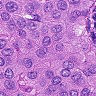
Metastatic tissue present: yes